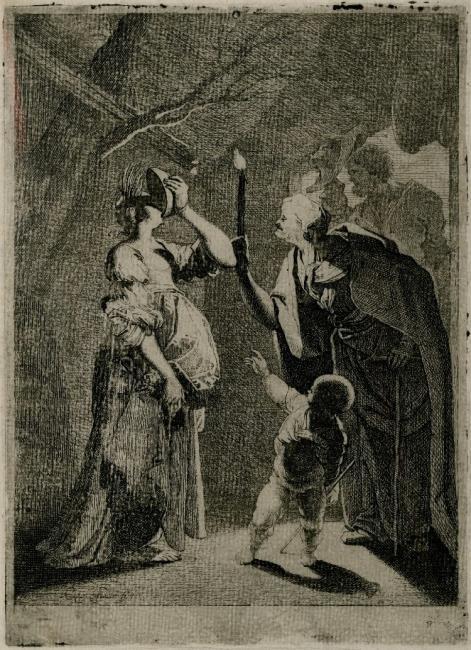
Title: De bespotting van Ceres
Artist: Karel van Mander (III) vermeld op prent
Earliest date: 1630
Latest date: 1635
Genre: reproductive print
Keywords: Roman mythology, boy, old woman, torch, bowl, hat, drinking, laughing